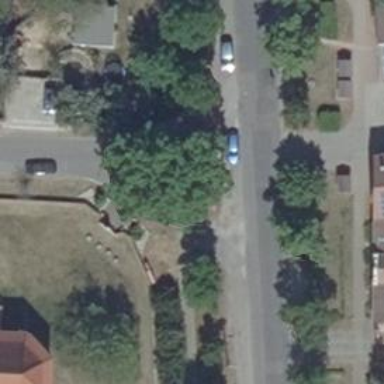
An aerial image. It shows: Residential road with asphalt surface.